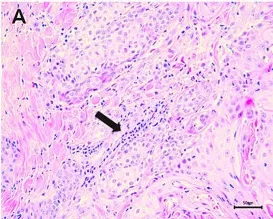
Examinations of the patient. (A) Mild inflammation (arrow) due to FCGS was observed within the lesion; x400 magnification; scale bar, 50 mum.
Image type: pathology (h&e)